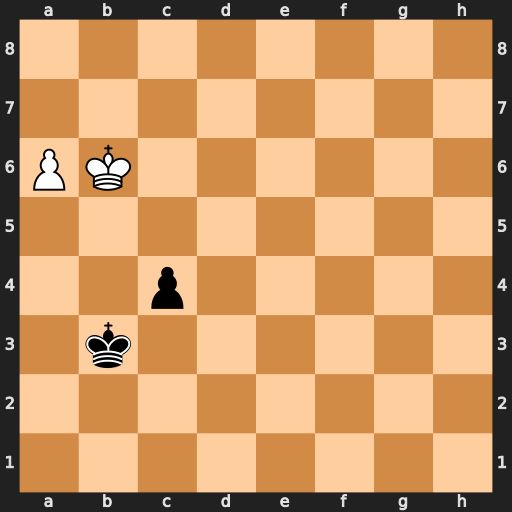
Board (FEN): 8/8/PK6/8/2p5/1k6/8/8
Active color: w
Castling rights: -
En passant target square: -
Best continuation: a7 c3 a8=Q c2 Qa1